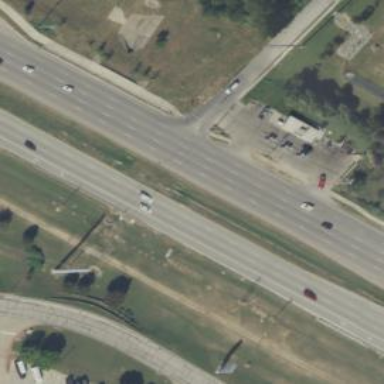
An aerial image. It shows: Expressway with asphalt surface classified as trunk highway.